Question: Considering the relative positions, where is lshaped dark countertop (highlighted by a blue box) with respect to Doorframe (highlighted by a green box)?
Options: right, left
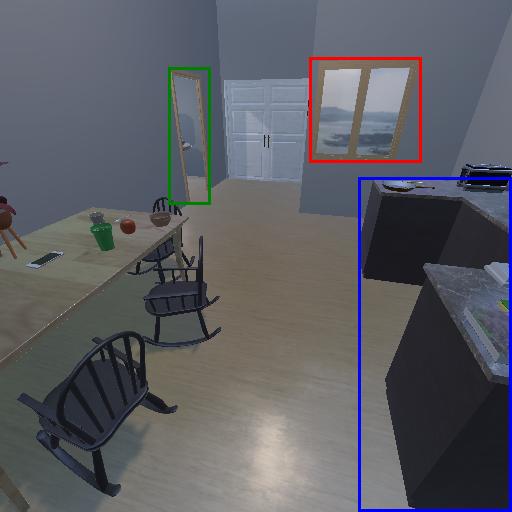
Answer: right